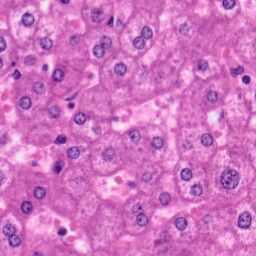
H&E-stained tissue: Liver